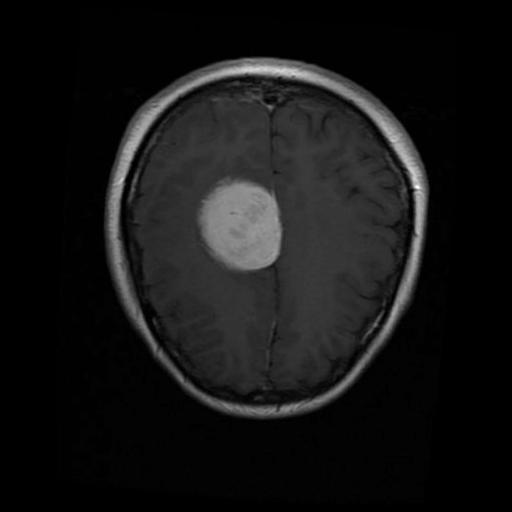
Label: meningioma